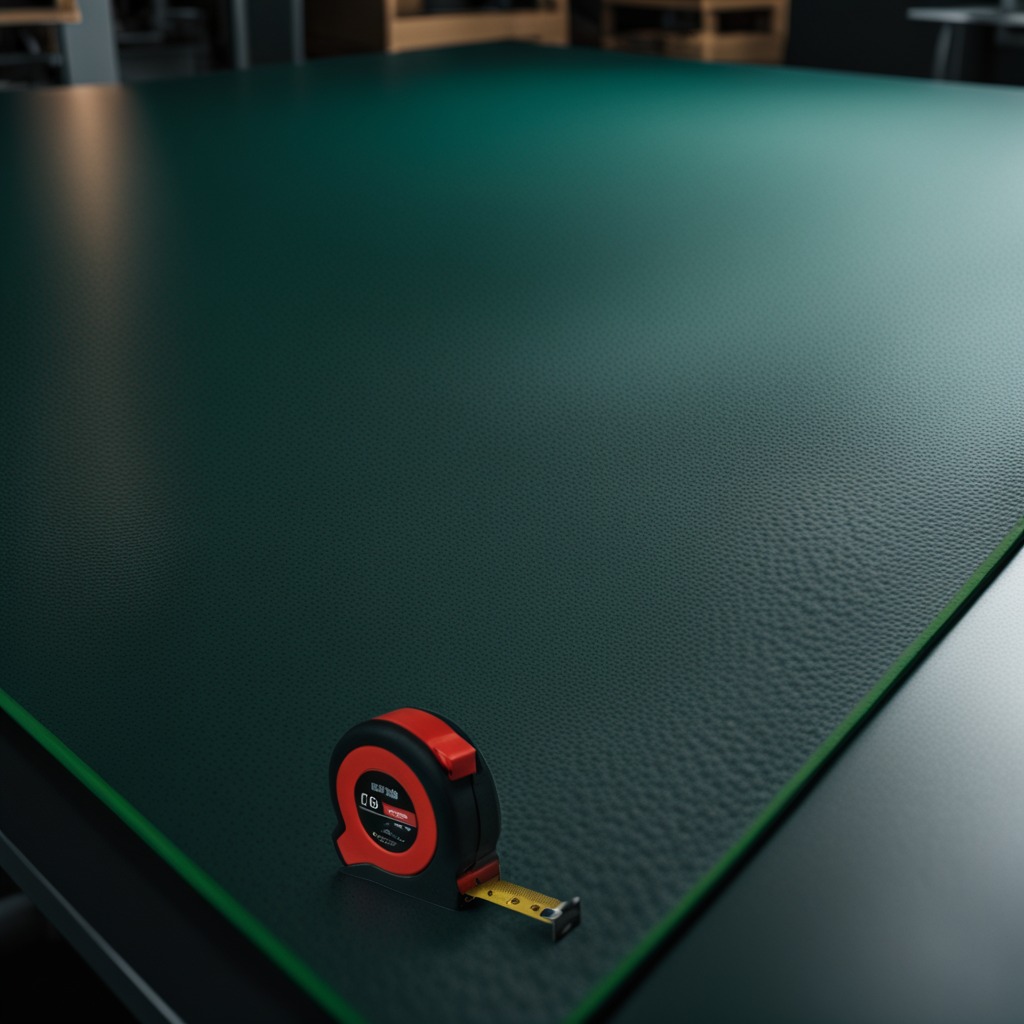
A measuring tape lies on a clean granite tabletop covered with a green rubber mat inside a workshop at night dim ambient light soft shadows worn but beneath the mat